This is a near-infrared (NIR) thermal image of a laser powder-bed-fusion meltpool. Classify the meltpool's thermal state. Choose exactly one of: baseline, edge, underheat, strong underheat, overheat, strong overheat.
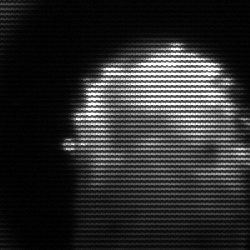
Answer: baseline